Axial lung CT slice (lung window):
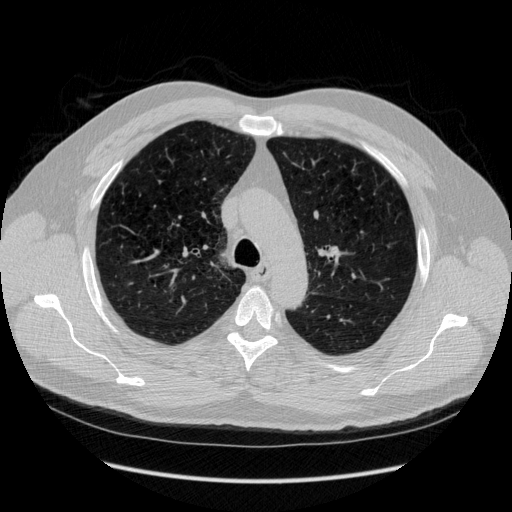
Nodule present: no